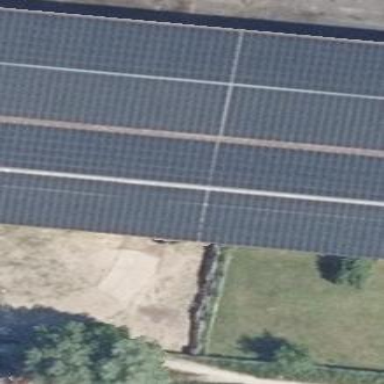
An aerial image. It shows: Building equipped with solar photovoltaic panel for generating electricity. The small installation is solar power generator.